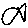
Label: fish